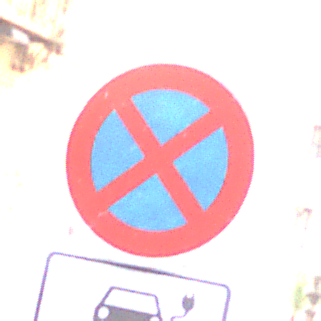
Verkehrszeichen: AbsolutesHalteverbot
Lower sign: MehrspurigeFahrzeugeFrei11
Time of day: SunriseSunset
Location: Outdoor (Urban)
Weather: PartlyCloudy
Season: NotSpecified
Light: Natural